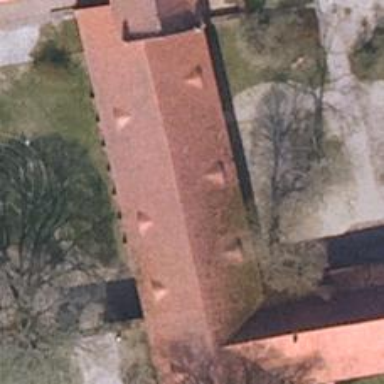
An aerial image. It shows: Gabled roof with roof tiles. The roof orientation is along the building structure.